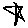
Label: star